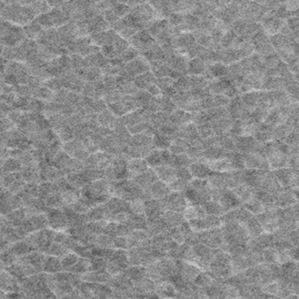
Label: frost